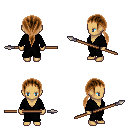
a pixel art fantasy rpg character, female body template, human, tanned skin, gray robe, teal pants, brown ponytail hairstyle, spear, four views (front, back, left, right), 2x2 character sprite sheet, small pixel art, hard edges, no anti-aliasing